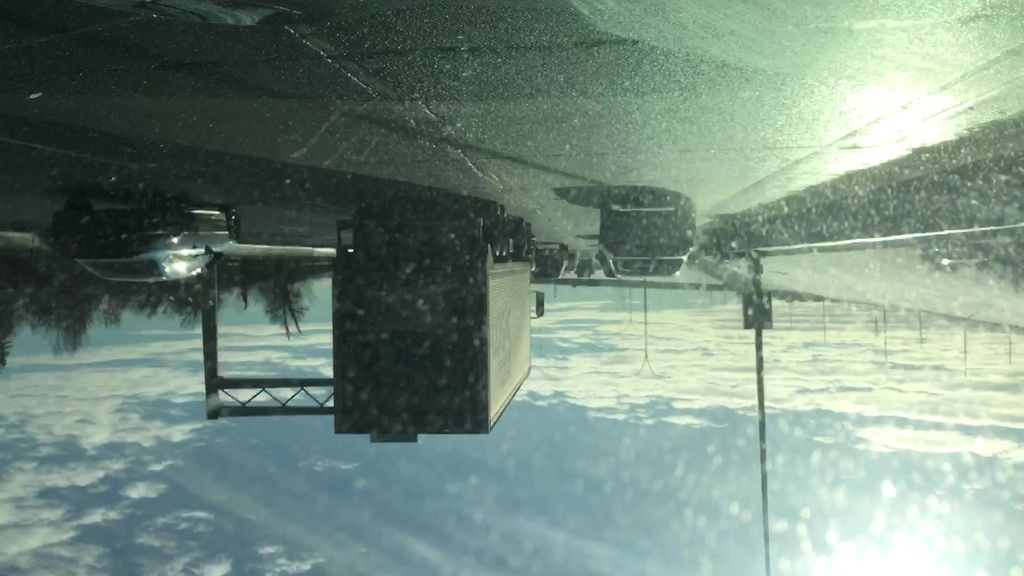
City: calgary